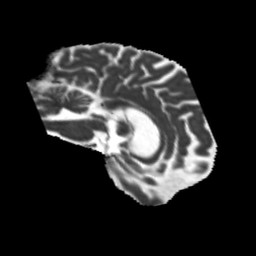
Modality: MD
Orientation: sagittal
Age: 55
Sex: male
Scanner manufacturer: siemens
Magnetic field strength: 3 T
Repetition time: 5.25 s
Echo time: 0.08 s